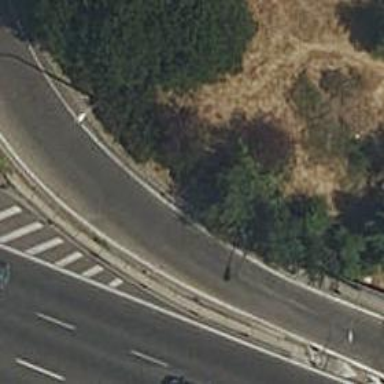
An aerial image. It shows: Guard rail.